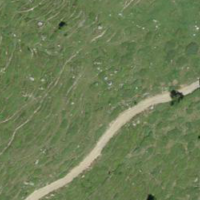
EUNIS habitat code: 26
Species observed at this site:
Vaccinium vitis-idaea
Larix decidua
Astragalus alpinus